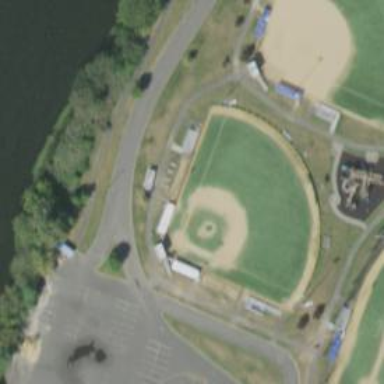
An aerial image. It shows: Baseball pitch for leisure land.